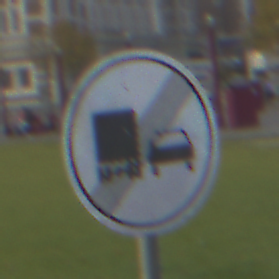
Verkehrszeichen: EndeUeberholverbotKraftfahrzeuge
Umgebung: Outdoor, Suburban
Tageszeit: MorningAfternoon
Wetter: PartlyCloudy
Licht: Natural
Jahreszeit: NotSpecified
Kontrast: MediumContrast